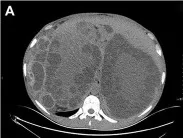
(A-D) Preoperative CT images of the pelvis and abdomen.
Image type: radiology (ct)